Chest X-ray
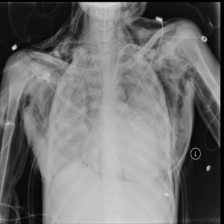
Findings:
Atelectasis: negative
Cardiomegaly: negative
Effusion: negative
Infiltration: negative
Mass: negative
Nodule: negative
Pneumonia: negative
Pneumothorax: negative
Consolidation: negative
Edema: negative
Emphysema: positive
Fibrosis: negative
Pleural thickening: negative
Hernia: negative